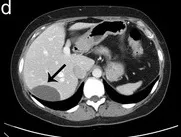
Contrast-enhanced CT scan of the liver and the pelvis (axial plane, abdomen window, venous phase). 9. Cycles of gemcitabine.
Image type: radiology (ct)